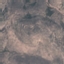
Land use / land cover: HerbaceousVegetation